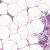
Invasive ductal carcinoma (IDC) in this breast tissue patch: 0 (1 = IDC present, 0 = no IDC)